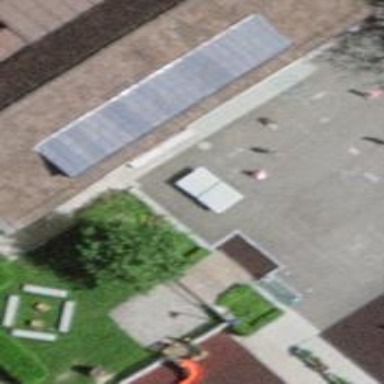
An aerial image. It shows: School.